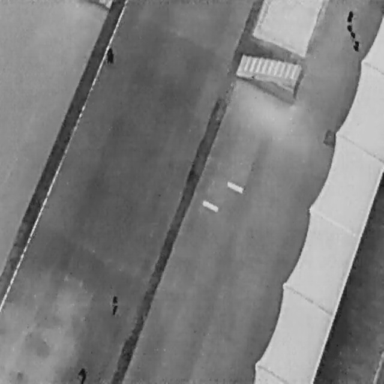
There are three People in the infrared image.